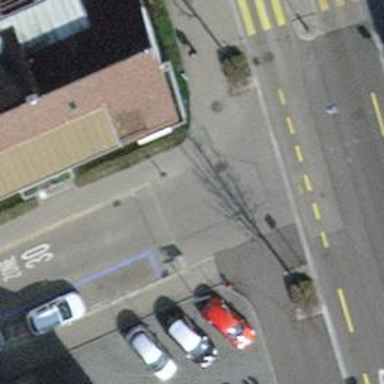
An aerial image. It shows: Unmarked crossing with traffic calming table on the road.